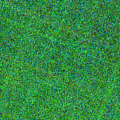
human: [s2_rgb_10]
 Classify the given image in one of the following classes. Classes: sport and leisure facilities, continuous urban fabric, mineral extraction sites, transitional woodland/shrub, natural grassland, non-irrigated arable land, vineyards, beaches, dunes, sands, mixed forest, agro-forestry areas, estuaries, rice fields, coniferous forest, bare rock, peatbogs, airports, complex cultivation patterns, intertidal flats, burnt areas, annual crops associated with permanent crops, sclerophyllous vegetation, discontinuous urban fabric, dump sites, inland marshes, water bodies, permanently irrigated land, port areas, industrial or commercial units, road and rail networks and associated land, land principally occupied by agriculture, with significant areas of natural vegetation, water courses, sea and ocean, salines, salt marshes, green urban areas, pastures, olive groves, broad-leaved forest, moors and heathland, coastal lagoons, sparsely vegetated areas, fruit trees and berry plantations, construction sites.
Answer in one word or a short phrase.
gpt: sea and ocean